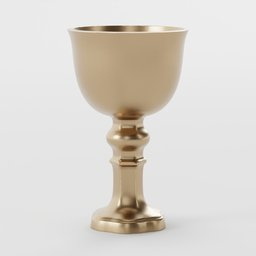
Label: decoration